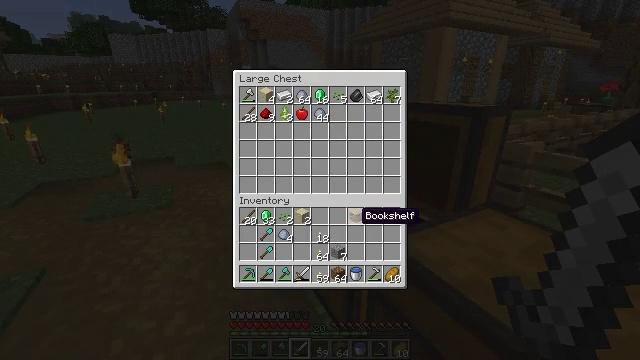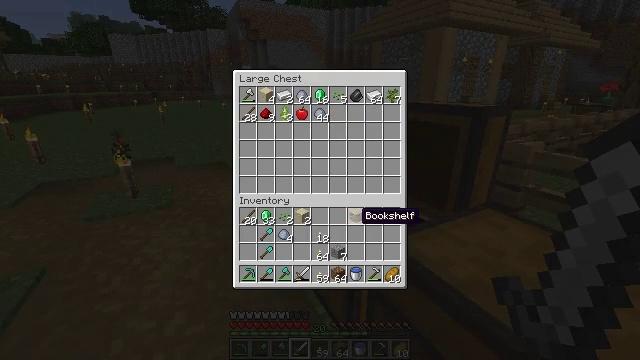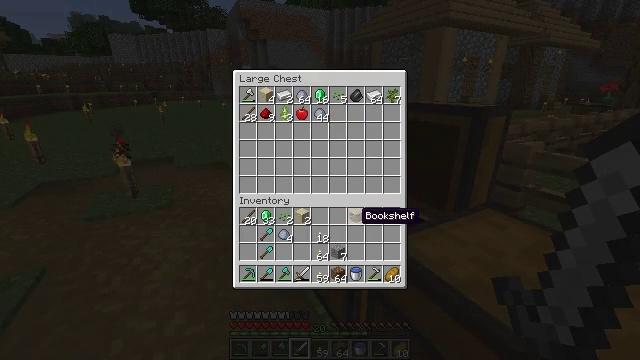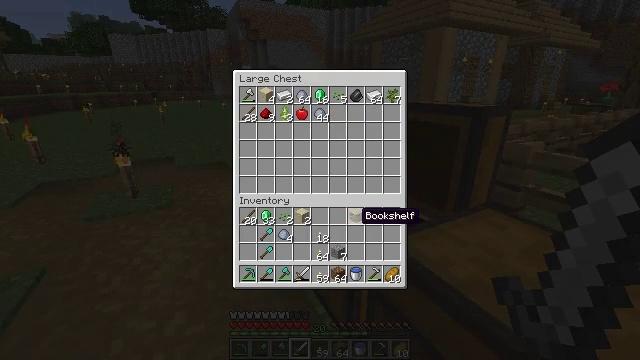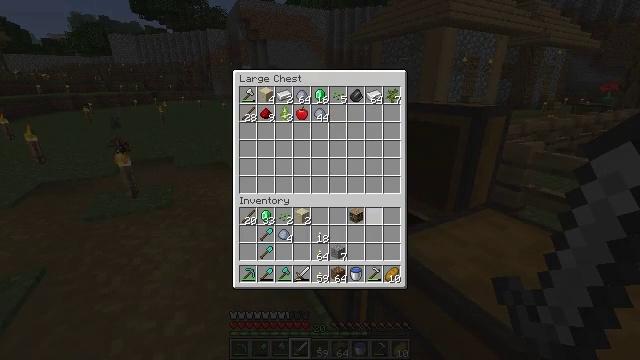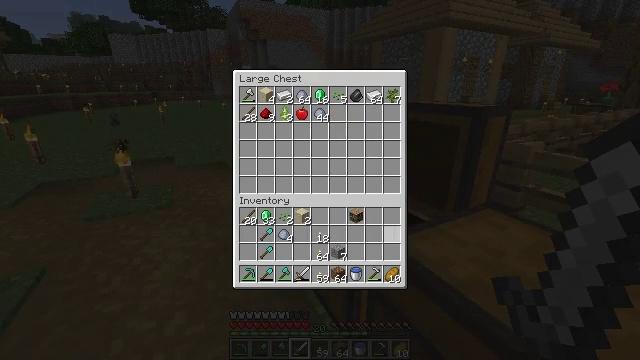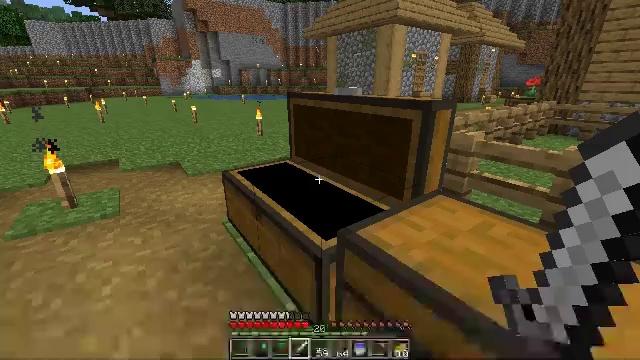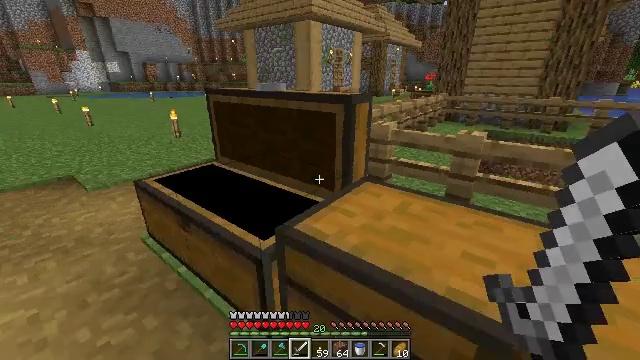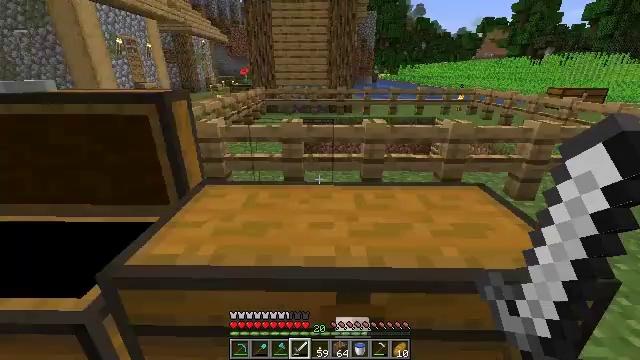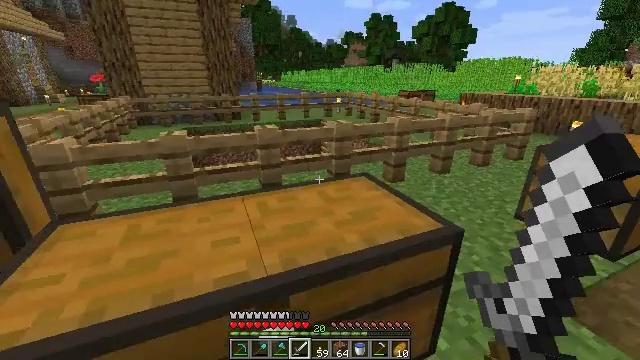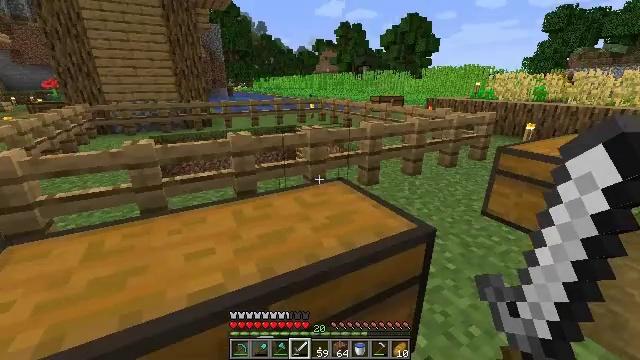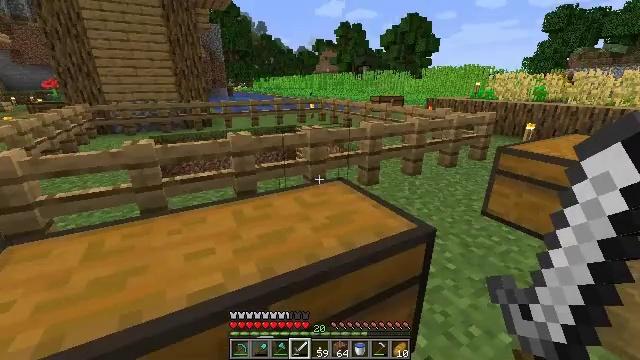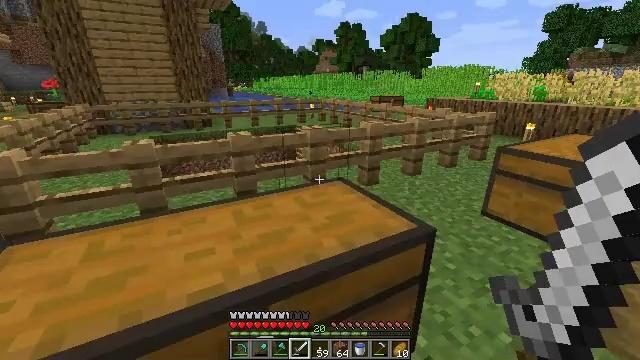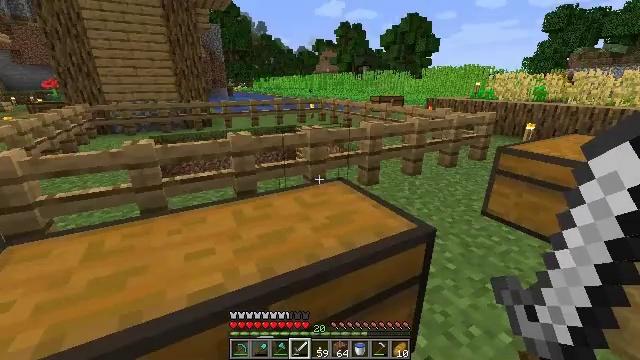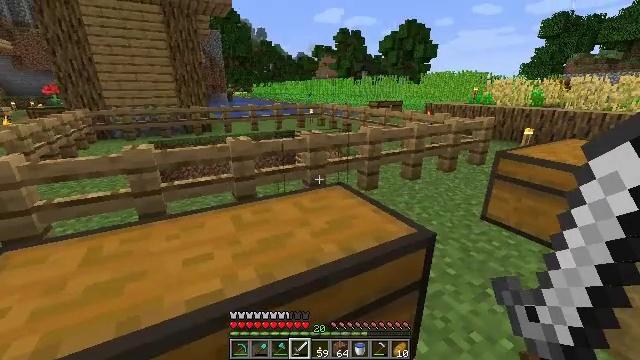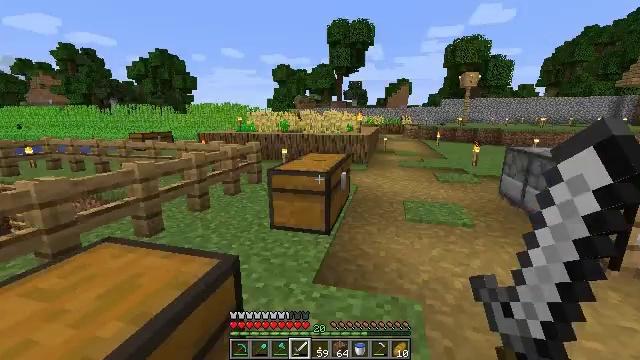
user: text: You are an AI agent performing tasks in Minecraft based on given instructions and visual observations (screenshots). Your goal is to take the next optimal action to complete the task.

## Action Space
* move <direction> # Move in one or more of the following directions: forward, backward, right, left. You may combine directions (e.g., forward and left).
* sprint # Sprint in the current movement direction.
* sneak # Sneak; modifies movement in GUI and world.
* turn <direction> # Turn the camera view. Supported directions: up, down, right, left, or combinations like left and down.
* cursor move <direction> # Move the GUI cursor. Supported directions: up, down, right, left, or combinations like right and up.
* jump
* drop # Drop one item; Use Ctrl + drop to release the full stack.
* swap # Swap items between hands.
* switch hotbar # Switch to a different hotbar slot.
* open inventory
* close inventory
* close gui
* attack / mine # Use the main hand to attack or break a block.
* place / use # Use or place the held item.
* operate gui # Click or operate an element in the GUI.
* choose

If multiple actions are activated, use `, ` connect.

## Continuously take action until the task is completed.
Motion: motion action
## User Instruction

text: You need a crafting table to craft a lectern.
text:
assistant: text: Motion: no_op
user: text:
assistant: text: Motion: no_op
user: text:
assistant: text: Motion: no_op
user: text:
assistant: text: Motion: cursor move right
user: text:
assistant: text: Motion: cursor move right
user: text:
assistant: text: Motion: cursor move right
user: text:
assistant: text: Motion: turn right, close gui
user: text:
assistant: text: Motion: turn right and down
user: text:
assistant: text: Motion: turn right and up
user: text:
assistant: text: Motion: turn right and up
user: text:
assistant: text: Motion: no_op
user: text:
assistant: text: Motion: no_op
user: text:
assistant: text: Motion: no_op
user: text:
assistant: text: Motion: turn up
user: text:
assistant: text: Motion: turn right and up
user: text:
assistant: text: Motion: turn right and up
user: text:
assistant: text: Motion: turn right
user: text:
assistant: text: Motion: turn right and down
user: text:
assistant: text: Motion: no_op
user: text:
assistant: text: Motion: move left
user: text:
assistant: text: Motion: move left
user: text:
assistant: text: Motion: move left
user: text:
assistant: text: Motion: move left, turn left
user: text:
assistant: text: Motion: move left, turn left
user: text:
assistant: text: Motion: move forward and move left, turn left
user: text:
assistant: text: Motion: move forward and move left, turn left
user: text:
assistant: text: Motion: move forward, turn left
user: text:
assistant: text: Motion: move forward
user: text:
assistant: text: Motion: move forward, open inventory
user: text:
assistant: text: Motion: open inventory